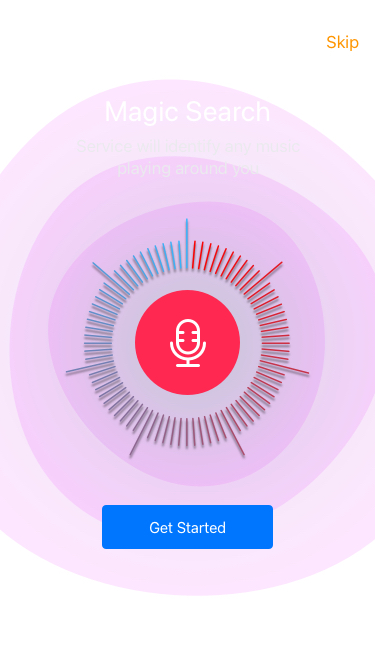
Text in this UI design:
Service will identify any music playing around you
Magic Search